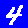
Digit: 4